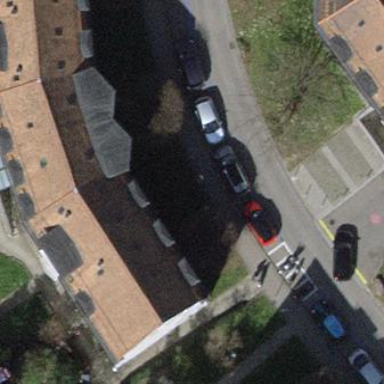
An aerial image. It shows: Apartments building with gambrel roof.